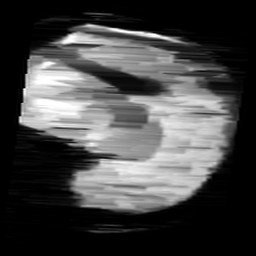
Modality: minIP
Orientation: sagittal
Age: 13
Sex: female
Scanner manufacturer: siemens
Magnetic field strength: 3 T
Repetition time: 0.027 s
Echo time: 0.02 s